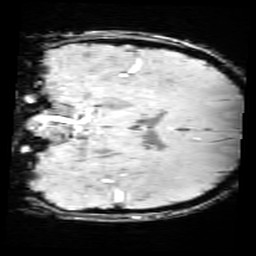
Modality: SWI
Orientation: coronal
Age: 11
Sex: male
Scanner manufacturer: siemens
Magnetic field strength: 3 T
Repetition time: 0.027 s
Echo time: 0.02 s